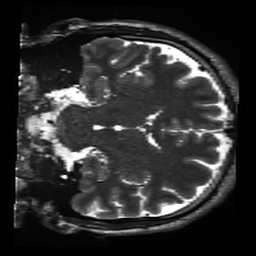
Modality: inplaneT2
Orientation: coronal
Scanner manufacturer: siemens
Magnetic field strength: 3 T
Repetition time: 11 s
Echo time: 0.059 s